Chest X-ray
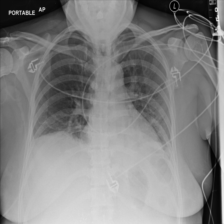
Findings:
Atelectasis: negative
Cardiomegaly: negative
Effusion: negative
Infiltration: negative
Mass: negative
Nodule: negative
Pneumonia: negative
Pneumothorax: negative
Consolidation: negative
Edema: negative
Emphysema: negative
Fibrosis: negative
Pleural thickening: negative
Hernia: negative